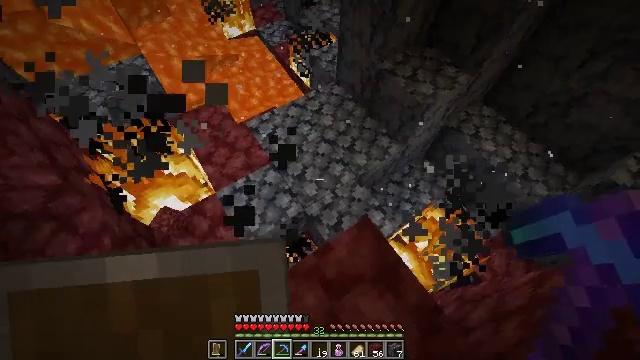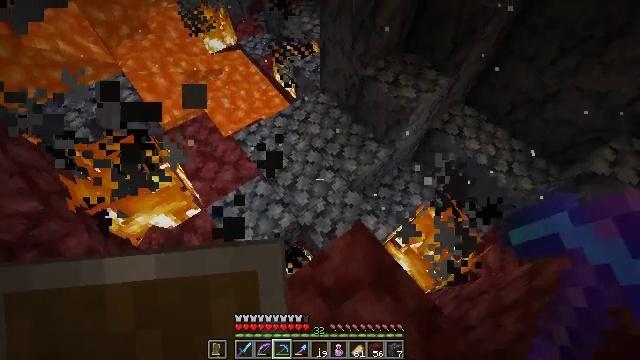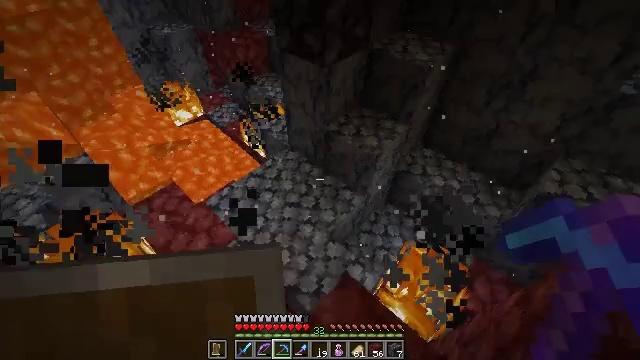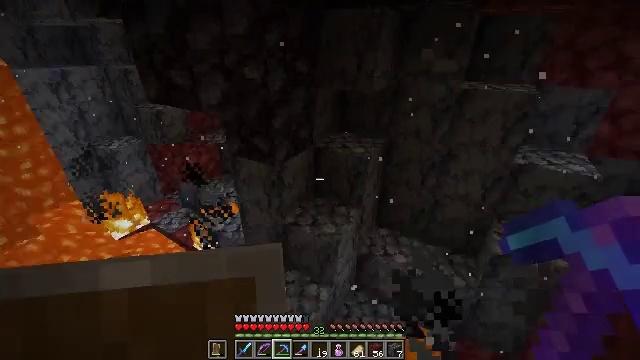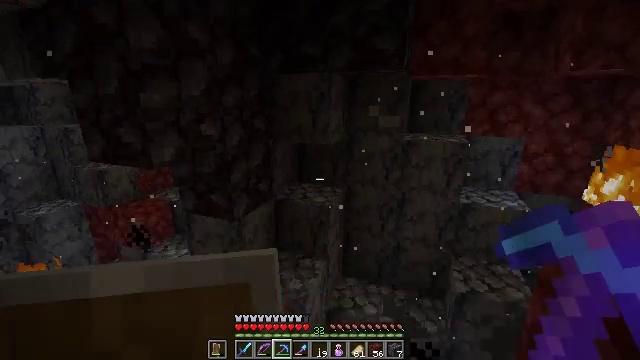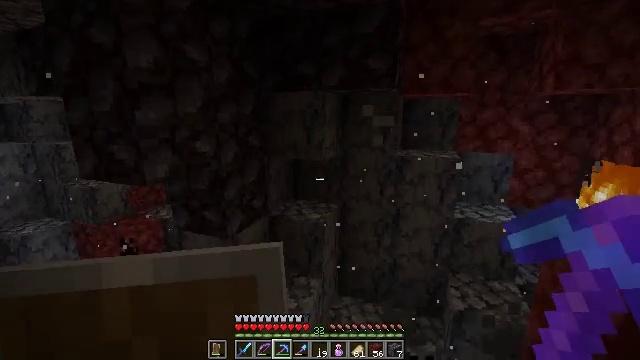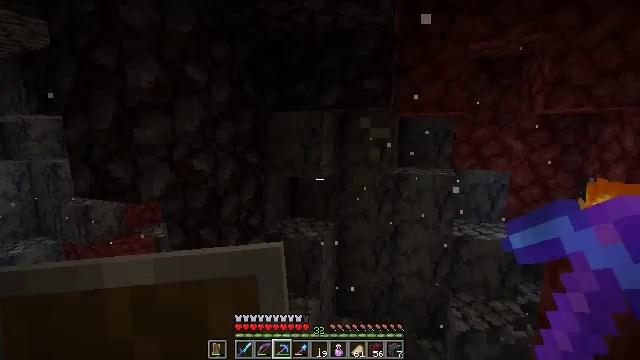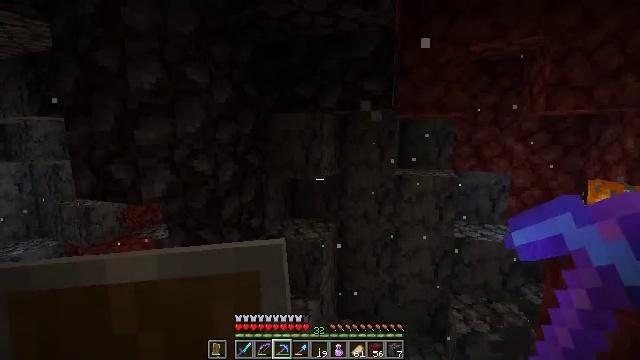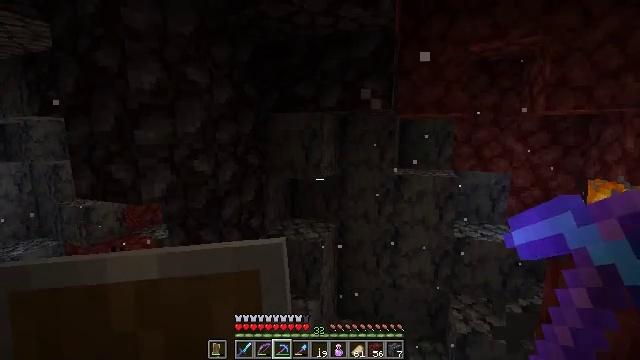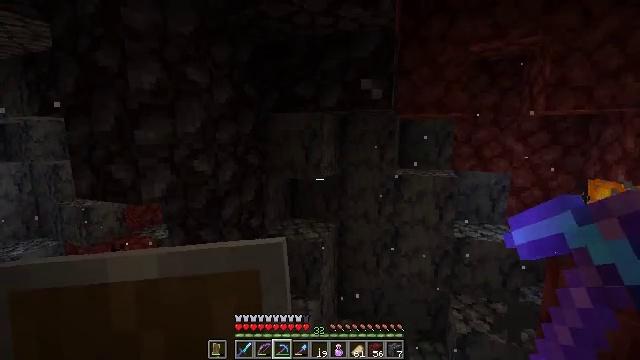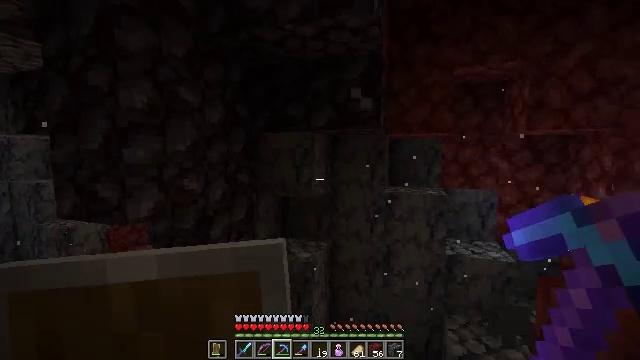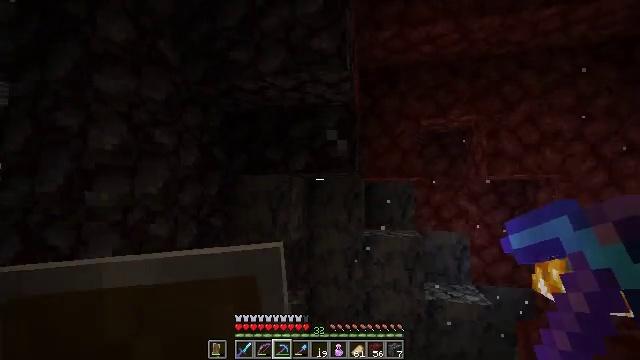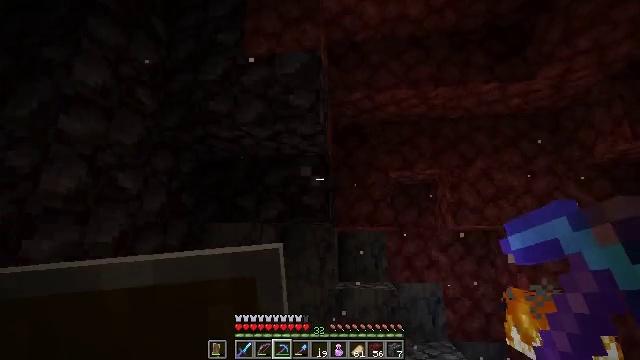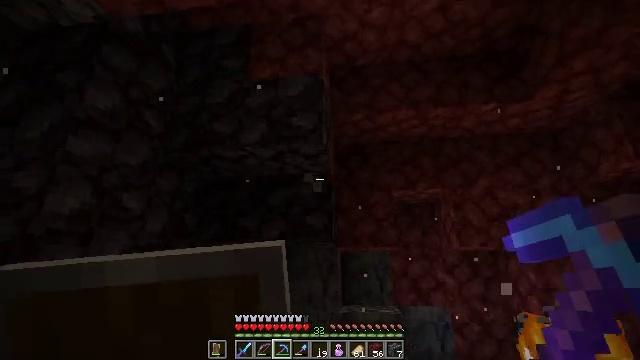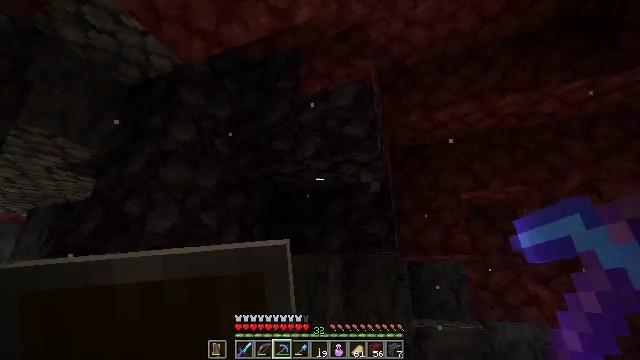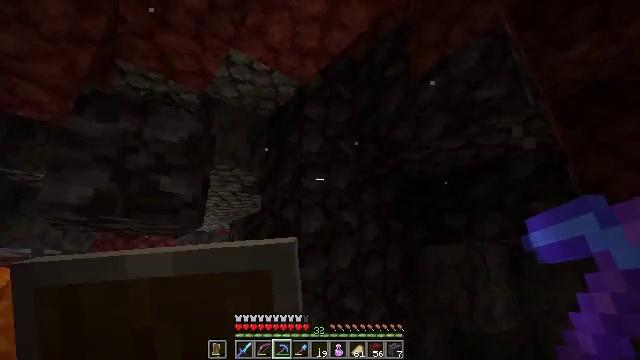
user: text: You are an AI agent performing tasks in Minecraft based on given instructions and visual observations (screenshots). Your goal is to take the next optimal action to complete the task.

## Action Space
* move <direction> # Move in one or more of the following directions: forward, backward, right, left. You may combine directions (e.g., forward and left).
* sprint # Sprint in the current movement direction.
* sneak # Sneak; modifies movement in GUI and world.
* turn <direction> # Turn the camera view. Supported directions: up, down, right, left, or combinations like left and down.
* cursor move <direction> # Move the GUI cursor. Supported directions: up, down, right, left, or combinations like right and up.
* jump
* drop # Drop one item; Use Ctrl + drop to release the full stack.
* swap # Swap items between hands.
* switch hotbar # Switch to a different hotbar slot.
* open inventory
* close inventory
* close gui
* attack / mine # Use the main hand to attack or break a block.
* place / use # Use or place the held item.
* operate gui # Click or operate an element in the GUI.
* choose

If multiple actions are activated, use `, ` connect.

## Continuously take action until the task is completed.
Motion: motion action
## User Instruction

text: Break ancient debris with a diamond or Netherite pickaxe.
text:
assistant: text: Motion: turn right and up
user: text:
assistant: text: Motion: turn right and up
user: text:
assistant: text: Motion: turn right and up
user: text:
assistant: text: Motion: turn right and up
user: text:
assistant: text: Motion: turn right and up
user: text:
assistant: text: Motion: turn up
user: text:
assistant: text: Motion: no_op
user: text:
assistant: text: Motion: no_op
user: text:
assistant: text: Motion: no_op
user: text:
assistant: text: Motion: turn right and up
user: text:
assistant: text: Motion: turn right and up
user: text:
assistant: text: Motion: turn right and up
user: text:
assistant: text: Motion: turn up
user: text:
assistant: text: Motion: turn left and up
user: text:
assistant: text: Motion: turn left and down
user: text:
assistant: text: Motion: turn left
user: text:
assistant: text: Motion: turn left
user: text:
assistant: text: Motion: turn left
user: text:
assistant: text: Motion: turn left and down
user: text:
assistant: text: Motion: turn left
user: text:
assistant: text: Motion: no_op
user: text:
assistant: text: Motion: no_op
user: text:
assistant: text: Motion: no_op
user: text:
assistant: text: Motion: no_op
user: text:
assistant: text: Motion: turn left and down
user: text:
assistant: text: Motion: turn left and down
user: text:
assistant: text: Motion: turn left
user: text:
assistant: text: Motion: turn left and down
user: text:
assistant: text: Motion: turn left
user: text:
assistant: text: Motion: turn left and up